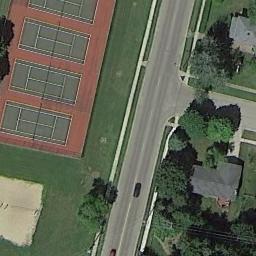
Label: tennis_court